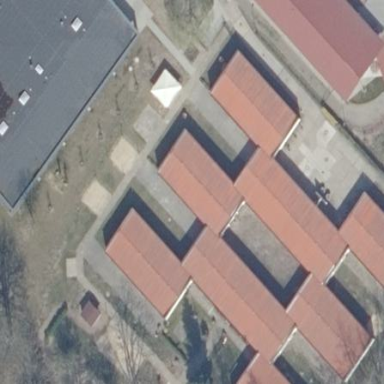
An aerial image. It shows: School building.